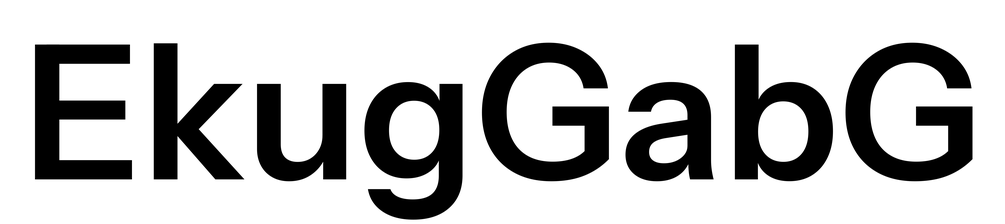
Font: InstrumentSans_SemiBold